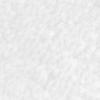
Label: no_change